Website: apple
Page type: billing-address
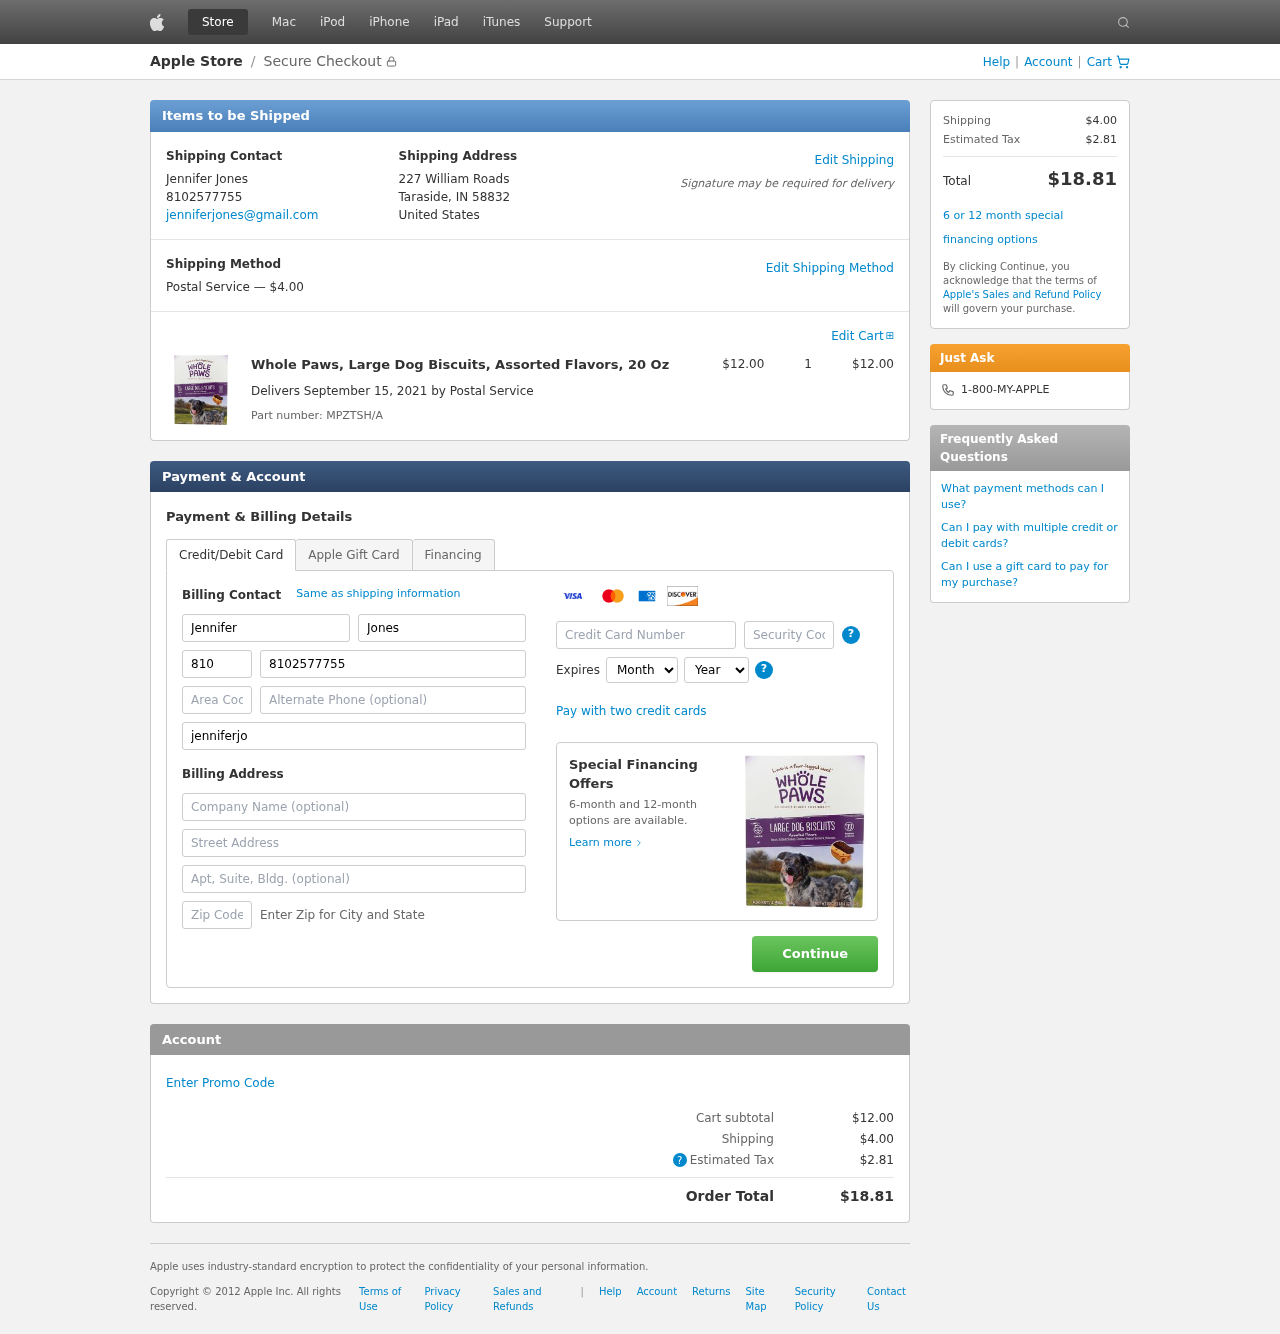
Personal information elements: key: PII_CARD_CVV
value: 934
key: PII_CARD_EXPIRY_MONTH
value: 07
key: PII_CARD_EXPIRY_YEAR
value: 26
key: PII_CARD_NUMBER
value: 4624 4256 0163 7967
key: PII_CITY_STATE_ZIP
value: Taraside, IN 58832
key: PII_COMPANY
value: Hunter, Shaw and Rangel
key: PII_COUNTRY
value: United States
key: PII_EMAIL
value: jenniferjones@gmail.com
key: PII_FIRSTNAME
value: Jennifer
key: PII_FULLNAME
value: Jennifer Jones
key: PII_LASTNAME
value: Jones
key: PII_PHONE
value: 8102577755
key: PII_PHONE_AREA
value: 810
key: PII_STREET
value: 227 William Roads
Product elements: key: PRODUCT1_NAME
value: Whole Paws, Large Dog Biscuits, Assorted Flavors, 20 Oz
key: PRODUCT1_PRICE
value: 12
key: PRODUCT1_QUANTITY
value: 1
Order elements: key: ORDER_SHIPPING_COST
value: $4.00
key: ORDER_SUBTOTAL
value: $12.00
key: ORDER_DELIVERY_DATE
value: September 15, 2021
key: ORDER_PART_NUMBER
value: MPZTSH/A
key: ORDER_TAX
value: $2.81
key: ORDER_TOTAL
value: $18.81